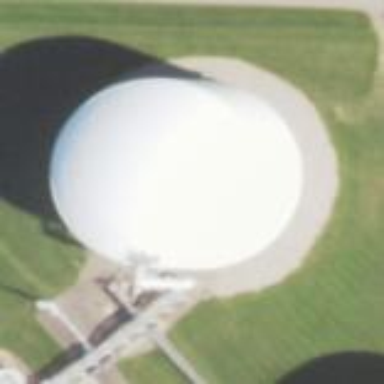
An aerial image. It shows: Tank building.